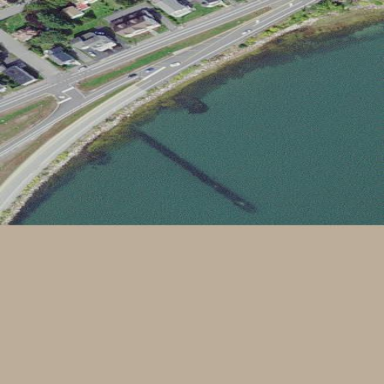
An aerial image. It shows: Breakwater constructed of rocks.